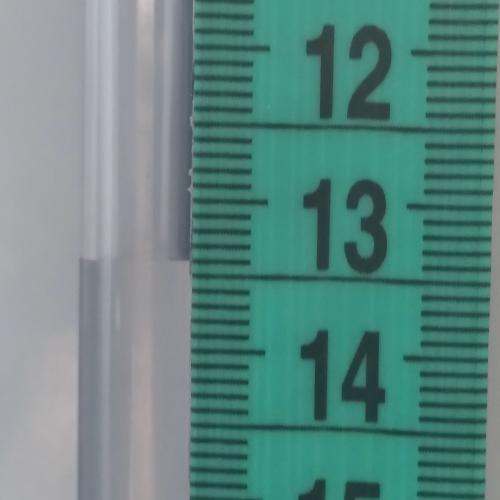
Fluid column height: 13.4 cm